Brain MRI, modality: ceT1
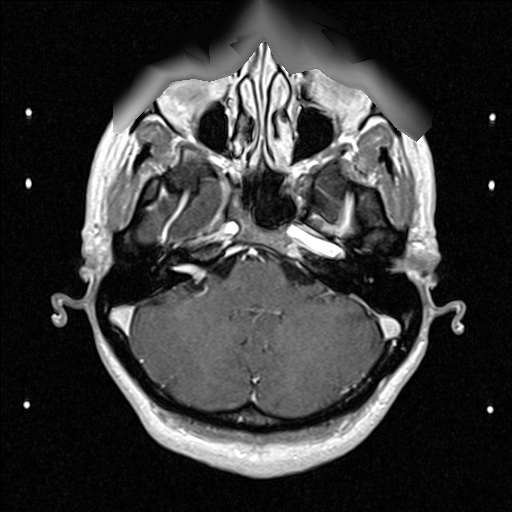